This time-frequency spectrogram was computed from a rotor test-rig vibration snapshot; brighter regions carry more energy. Classify the rotor condition as one of: normal, misalignment, unbalance, looseness.
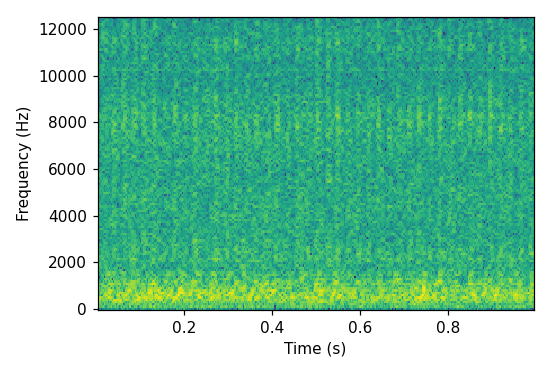
Answer: misalignment